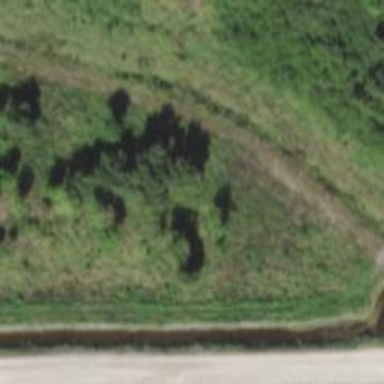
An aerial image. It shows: Abandoned road.